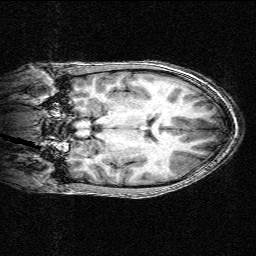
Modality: T1w
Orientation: coronal
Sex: male
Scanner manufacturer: siemens
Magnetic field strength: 3 T
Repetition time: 2.3 s
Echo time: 0.00336 s